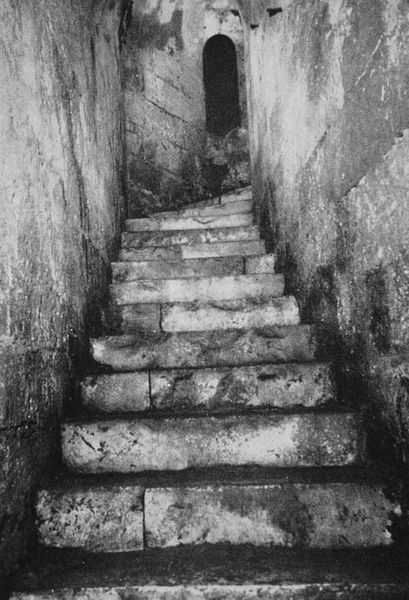
Titel: Linker Turm, Treppe, die aus dem Erdgeschoß nach dem unterirdischen Raum hinabführt
Künstler: Liphantes
Standort: Capua
Institution: Brückentoranlage
Schlagwörter: dunkel, schatten, weiß, stadt, fenster, grau, hell, licht, schwarz, tür, zeichnung, gebäude, alt, wand, architektur, mensch, stein, steine, kalt, kirche, turm, düster, biegung, bogen, enge, gasse, risse, mauer, grafik, steil, rundbogen, angst, treppe, treppen, arch, hall, stair, stairs, steps, white, window, black, dark, gray, grey, old, painting, room, secret, wall, schmal, picture, print, aufgang, durchgang, floor, staircase, stufe, stufen, tor, foto, fotografie, photographie, wände, eingang, eng, fugen, gang, keller, nische, schmutz, gewölbe, beton, kohle, moos, nachts, schwarz weiss, gebogen, fleck, photo, flecken, gemäuer, kurve, quader, mauern, fluchtpunkt, stone, building, tower, dreck, light, entrance, narrow, path, way, paper, verließ, black and white, castle, monochrome, unheimlich, mittelalterlich, aufstieg, door, italy, dreckig, walls, bricks, prison, naturstein, stiegen, gekrümmt, gothic, medieval, draw, steep, stiege, schmutzig, verschmiert, hinauf, abgetreten, scary, abgang, photograph, photography, creepy, tall, dirty, drecl, flefcken, korridor, photograpahie, tir, blocks, monoprint, indoor, stucco, right, nt, down, passage, tûr, dungeon, limestone, carved, up, damp, shadowy, climb, patch, turn, katakompen, arcg, mauersteine, castle stairwell, unbunt, steinwand, bedrohlich, treppe schwarz-weiß